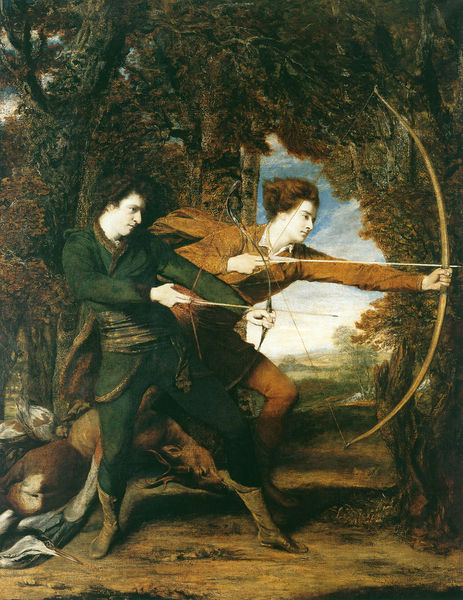
Titel: Colonel Acland und Lord Sydney
Künstler: Sir Joshua Reynolds
Institution: Trustees of Heirlooms Estate
Schlagwörter: baum, blau, blätter, gemälde, himmel, mann, wolken, bäume, gelb, grün, ocker, äste, braun, frisur, frisuren, haar, männer, orange, weg, wolke, malerei, jung, tot, horizont, natur, stamm, büsche, haare, wald, ente, gans, bogen, herbst, wild, liegend, bögen, lichtung, waffen, stiefel, kranich, reiher, jagd, jüngling, beute, hirsch, jäger, reh, gespannt, wildnis, jagt, schütze, pfeil, bogenschießen, jagen, pfeile, schießen, wals, jünglinge, reier, spannen, rehbock, schützen, pfeil und bogen, zielen, bogenschützen, 1820, männer zwei, jagdgewand